Question: i am getting the following error as shown in below image

I removed this file and again added the new one even though same error occurs
i am unable to find where to modify?
Please Guide Me
Thanks in Advance
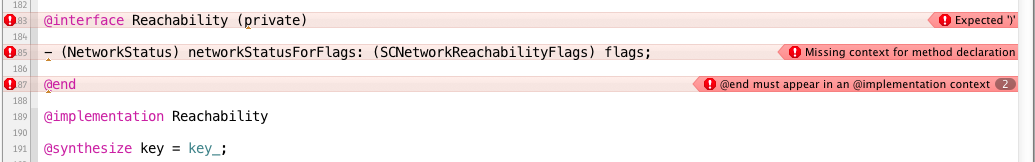
Answer: You are probably compiling this file as Objective-C++, not Objective-C. You can usually tell from the file extension, which is probably ".mm" (or this is a header file which you include from ObjC++ somewhere).
'private' is a reserved word in C++ (and ObjC++). A quick fix would be to spell 'Private' with a capital 'P' instead.